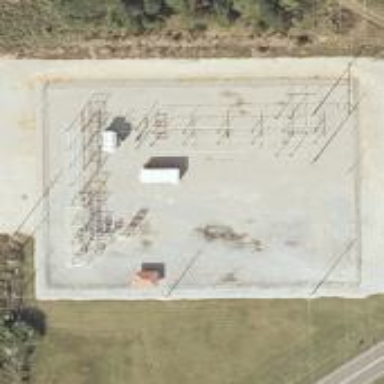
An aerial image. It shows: Outdoor power substation enclosed by fence.